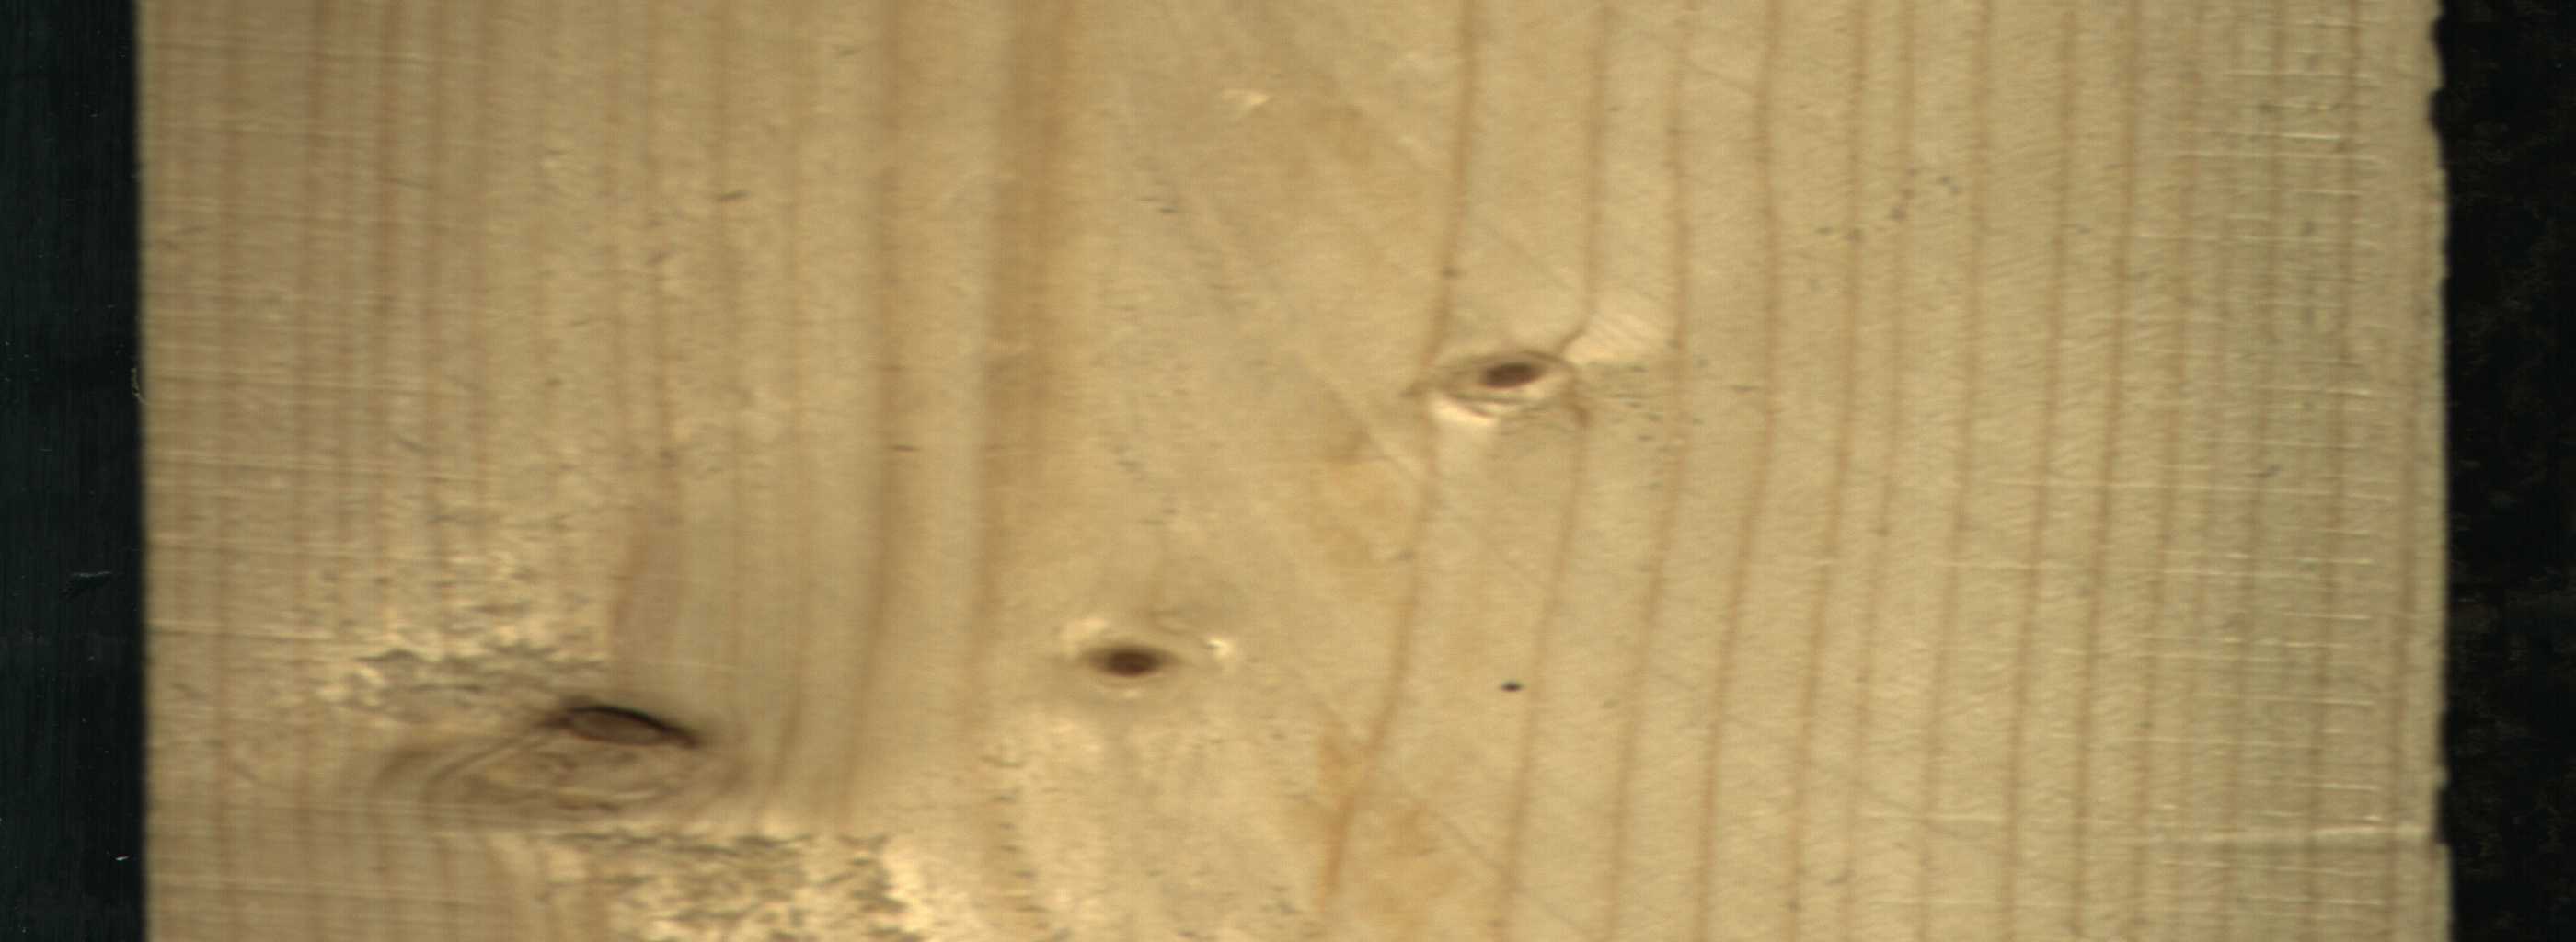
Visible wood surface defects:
Dead_Knot
Live_Knot
Live_Knot